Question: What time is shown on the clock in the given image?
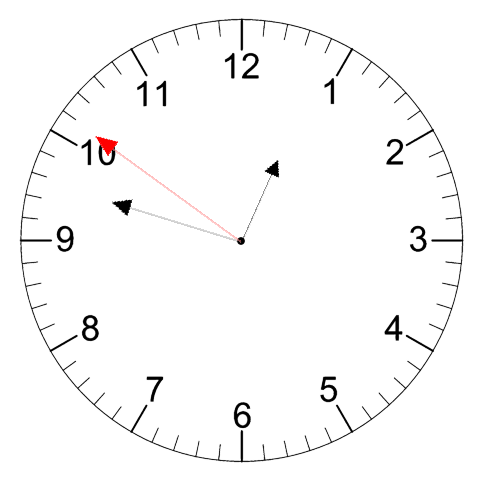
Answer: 12:47:51